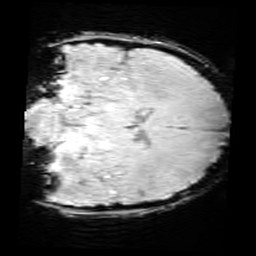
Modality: SWI
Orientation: coronal
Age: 11
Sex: female
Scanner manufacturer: siemens
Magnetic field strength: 3 T
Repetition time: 0.027 s
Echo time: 0.02 s